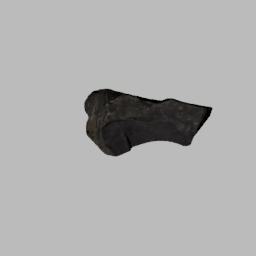
Label: nature